八年级 · 代数
某学校对教室采用药薰消毒法进行消毒.已知药物燃烧时,室内每立方米空气中的含药量$y$(毫克）与时间$x$（分钟）成正比例,药物燃烧后$y$与$x$成反比例(如图所示),现测得药物$8min$燃毕,此时室内空气中每立方米的含药量为$6{mg}$,请你根据题中所提供的信息,解答下列问题.(1)药物燃烧时$y$关于$x$的函数关系式为$y=frac{3}{4}underline{x}$，自变量$x$的取值范围是$0leqslantxleqslant8$;药物燃烧后$y$与$x$的函数关系式为$y=frac{48}{x}$一.（2）研究表明,当空气中每立方米的含药量低于$1.6{mg}$时学生可以进教室,那么从消毒开始,至少多少分钟后学生才能回到教室?（3）研究表明,当空气中每立方米的含药量不低于$3{mg}$且持续时间不低于$10{~min}$时，才能有效杀灭空气中的病菌,此次消毒是否有效?为什么?
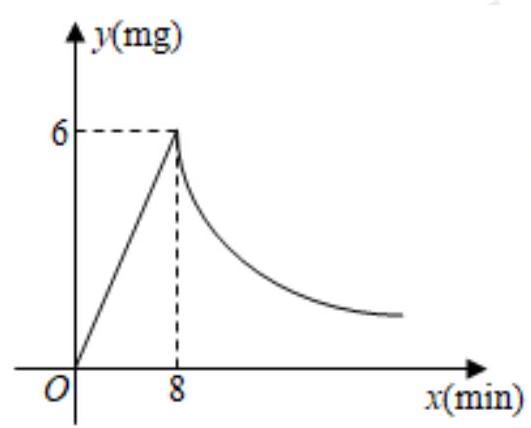
答案: (1)利用待定系数法可得出答案;(2)当$y=1.6$时,代入$y=frac{48}{x}$可得出答案;(3)将$y=3$分别代入$y=frac{3}{4}x,y=frac{48}{x}$,得出答案.【解析】解：(1)设药物燃烧时$y$关于$x$的函数关系式是$y=kx(kneq0)$,将点$(8,6)$代入,得$k=frac{3}{4}$,所以药物燃烧时$y$关于$x$的函数关系式是$y=frac{3}{4}x$，自变量$x$的取值范围是$0leqslantxleqslant8$;设药物燃烧后$y$关于$x$的函数关系式是$y=frac{{m}}{{x}}$,把$(8,6)$代入得:$m=48$,所以药物燃烧后$y$与$x$的函数关系式为$y=frac{48}{{x}}$,故答案为:$y=frac{3}{4}x,0leqslantxleqslant8,y=frac{48}{{x}}$;（2）当$y=1.6$时，代入$y=frac{48}{x}$,得$x=30$（分钟）,那么从消毒开始,至少需要经过30分钟后,学生才能回到教室;(3)此次消毒有效,将$y=3$分别代入$y=frac{3}{4}x,y=frac{48}{x}$,得,$x=4$和$x=16$,那么持续时间是$16-4=12(min)>10min$,所以有效杀灭空气中的病菌.【点睛】此题主要考查了反比例函数和正比例函数的应用,正确数形结合得出函数解析式是解题关键.